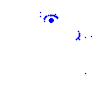
Particle: pion